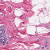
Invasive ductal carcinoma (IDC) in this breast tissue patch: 0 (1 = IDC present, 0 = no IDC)